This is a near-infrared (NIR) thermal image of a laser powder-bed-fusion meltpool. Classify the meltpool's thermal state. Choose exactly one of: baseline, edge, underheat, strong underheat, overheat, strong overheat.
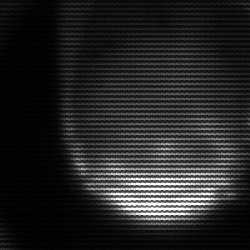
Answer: edge